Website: ulta-beauty
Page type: customer-info-address
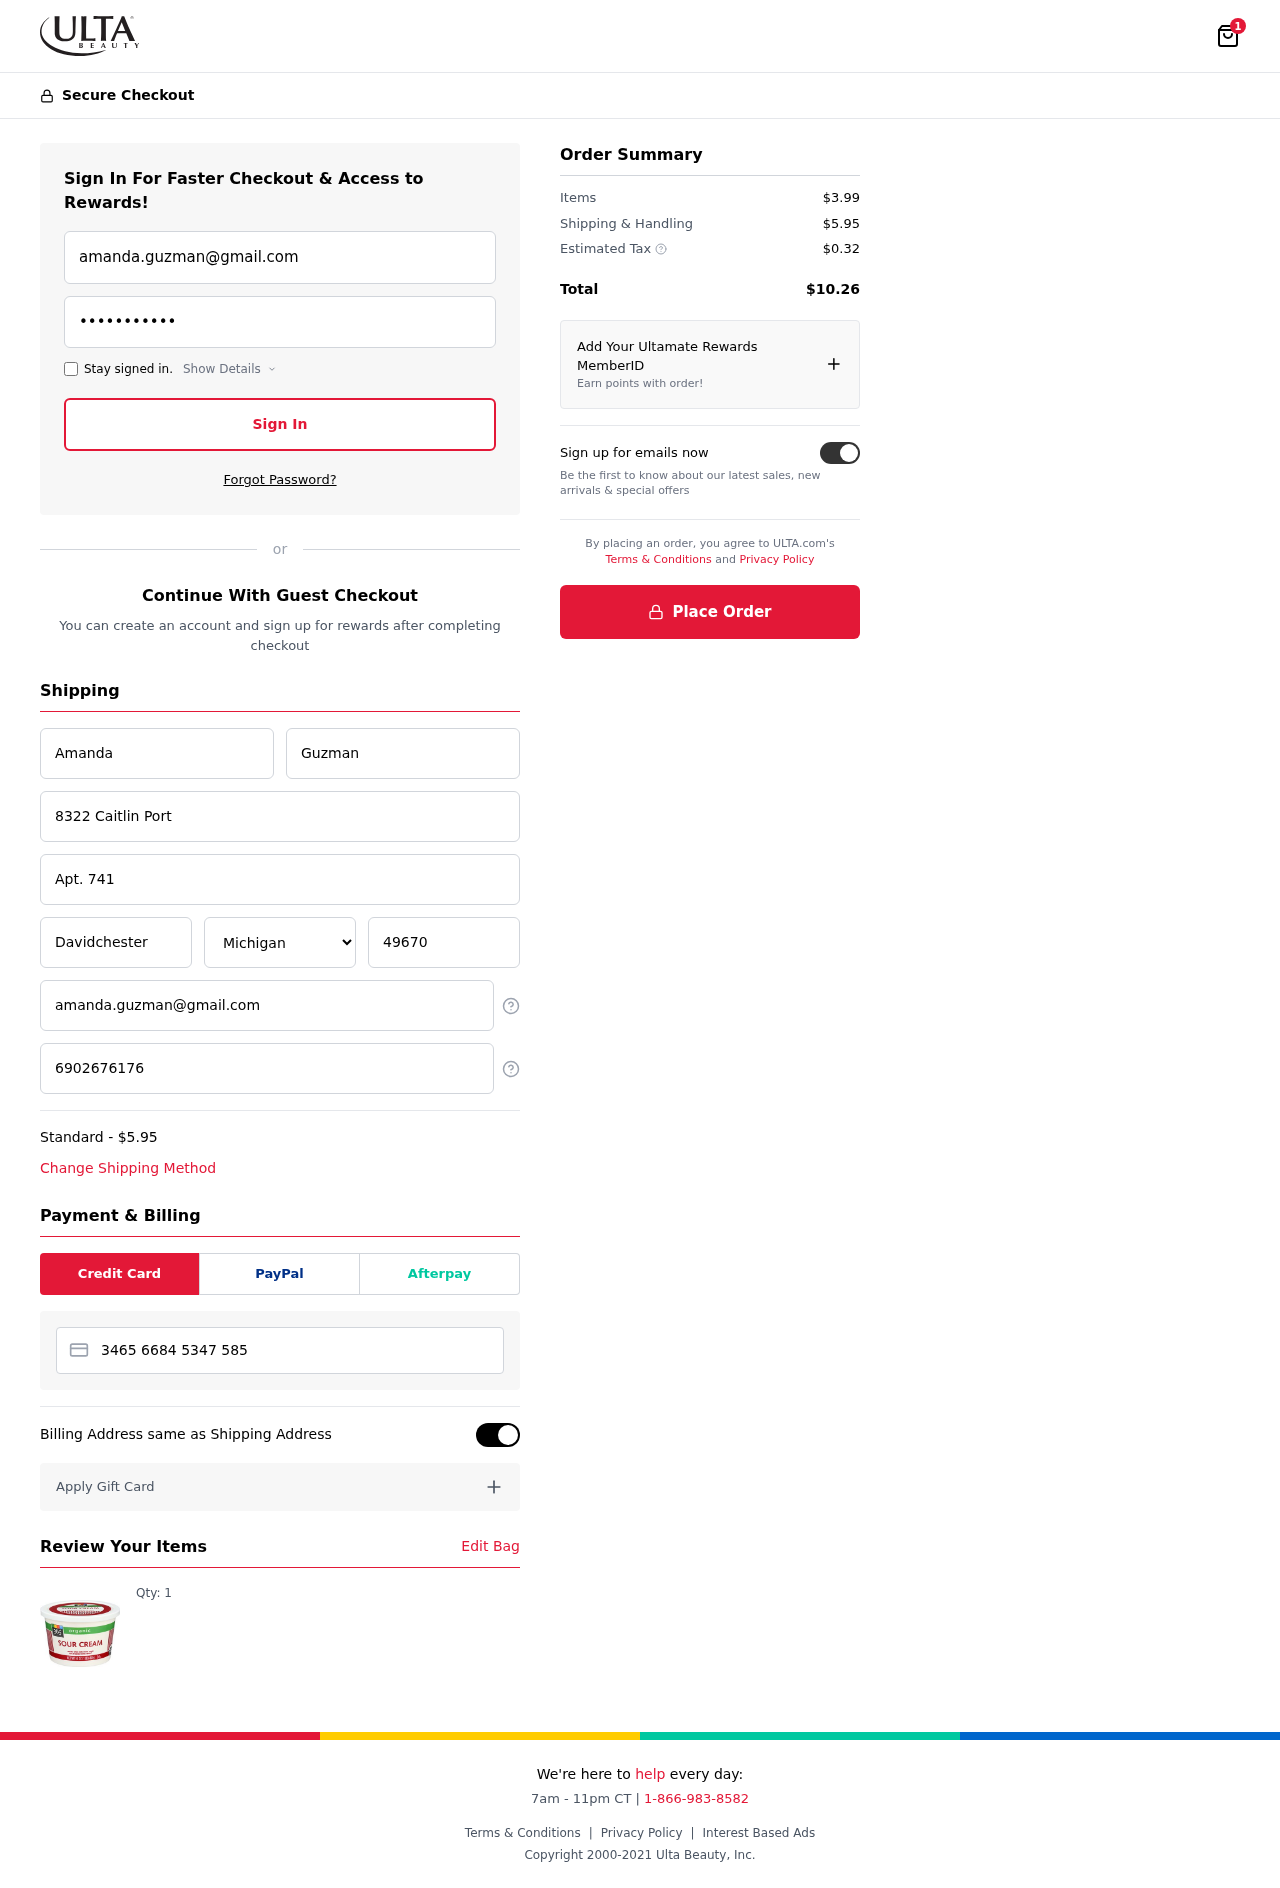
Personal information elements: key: PII_CARD_NUMBER
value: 3465 6684 5347 585
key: PII_CITY
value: Davidchester
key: PII_EMAIL
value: amanda.guzman@gmail.com
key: PII_FIRSTNAME
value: Amanda
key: PII_LASTNAME
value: Guzman
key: PII_PHONE
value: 6902676176
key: PII_POSTCODE
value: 49670
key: PII_STATE
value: Michigan
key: PII_STREET
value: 8322 Caitlin Port
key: PII_STREET2
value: Apt. 741
Product elements: key: PRODUCT1_QUANTITY
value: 1
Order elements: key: ORDER_NUM_ITEMS
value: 1
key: ORDER_SHIPPING_COST
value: $5.95
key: ORDER_ITEMS_TOTAL
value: $3.99
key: ORDER_SHIPPING_COST2
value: $5.95
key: ORDER_TAX
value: $0.32
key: ORDER_TOTAL
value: $10.26